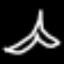
Label: The Eiffel Tower